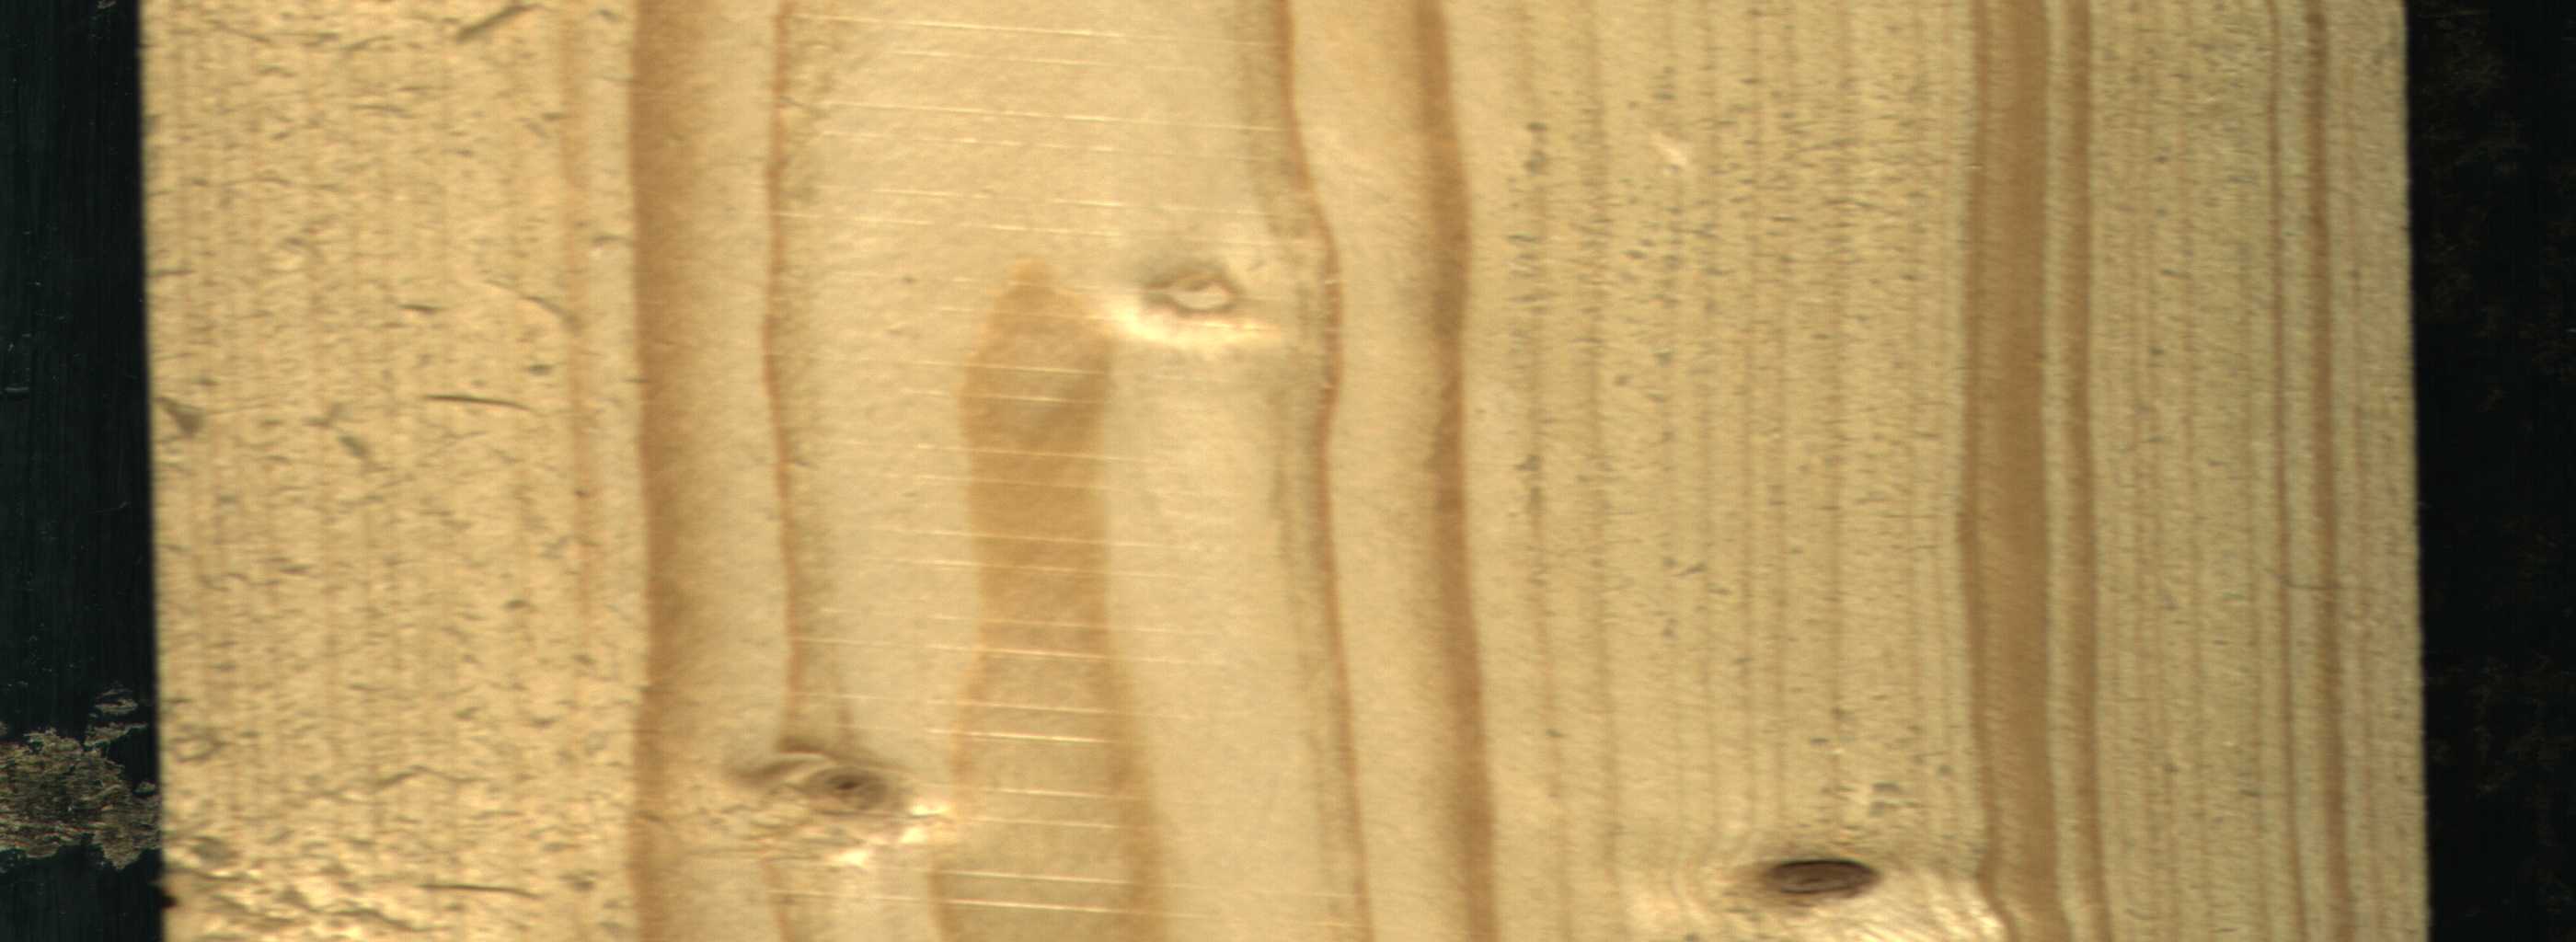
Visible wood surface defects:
Live_Knot
Live_Knot